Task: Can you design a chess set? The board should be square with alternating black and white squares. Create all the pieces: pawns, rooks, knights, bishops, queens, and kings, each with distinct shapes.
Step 5329:
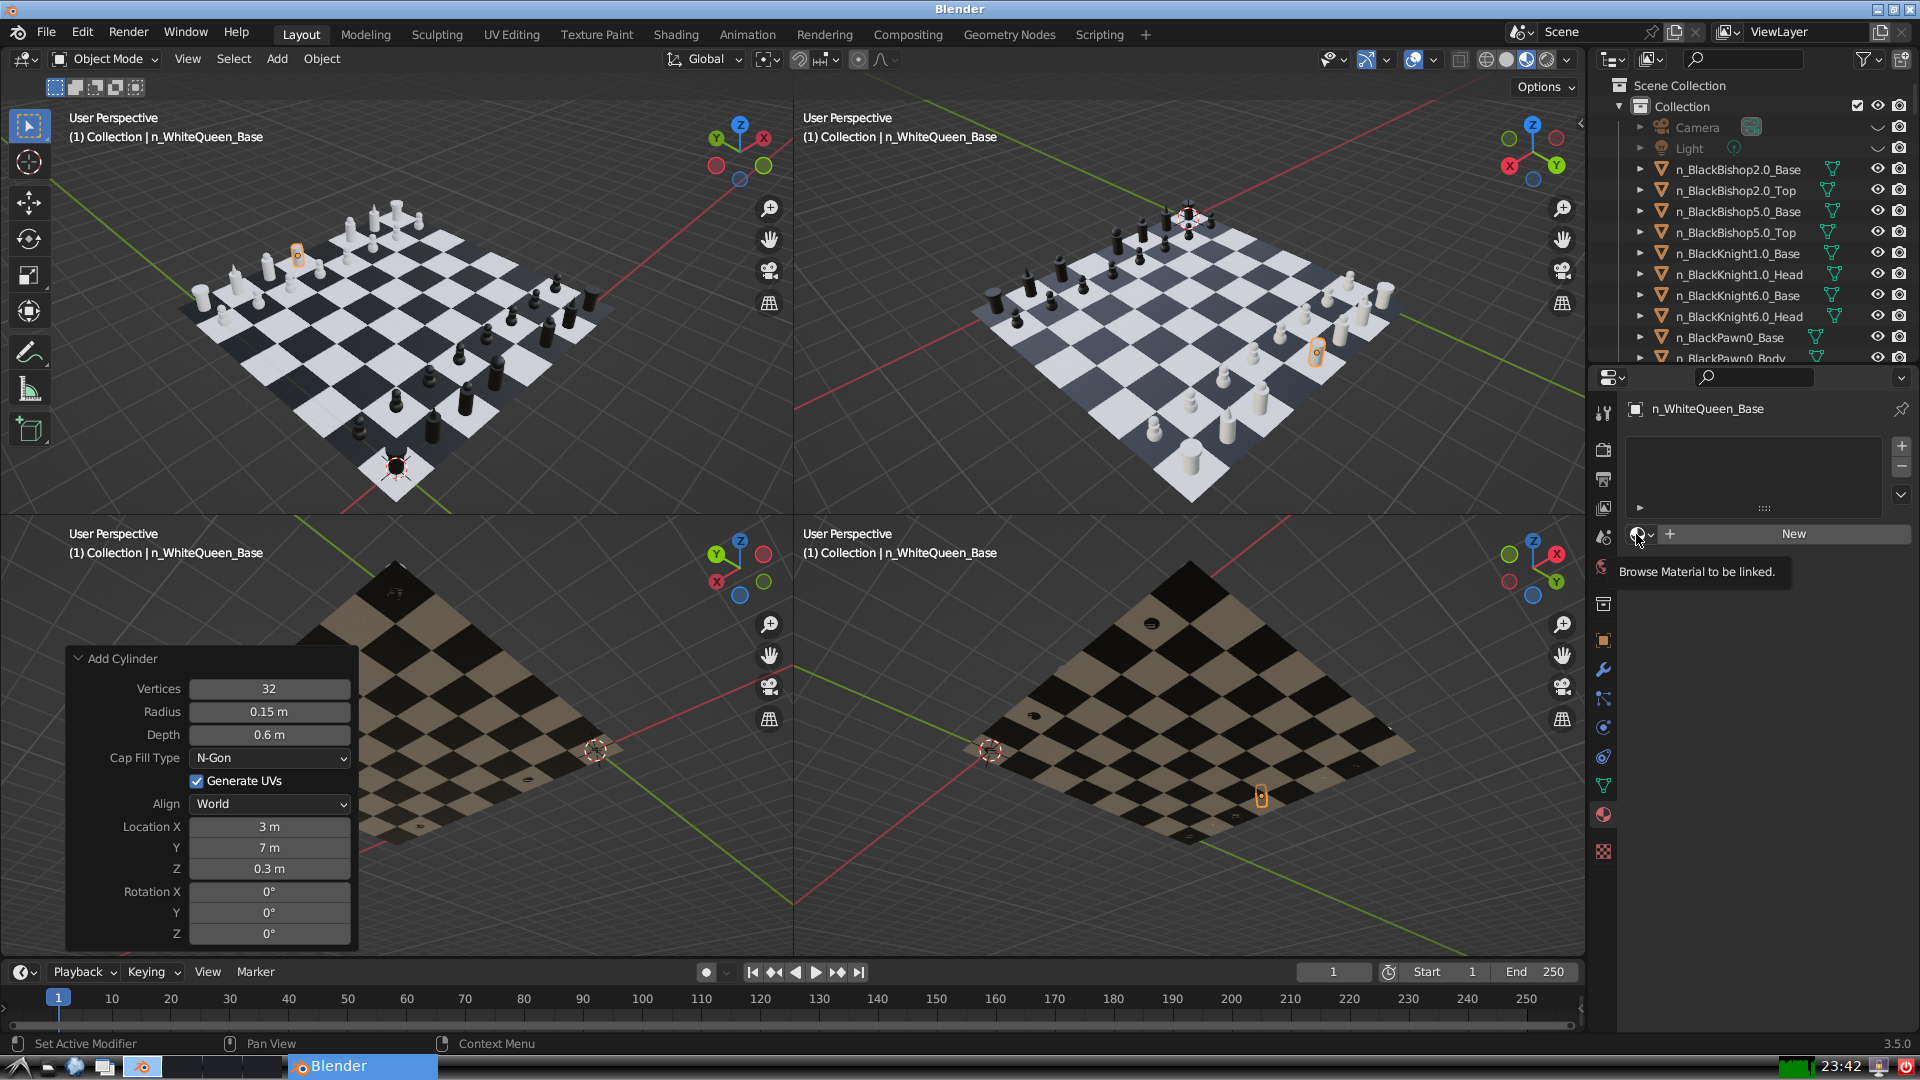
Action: click: no